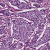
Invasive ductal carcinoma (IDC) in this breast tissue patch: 1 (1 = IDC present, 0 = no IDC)